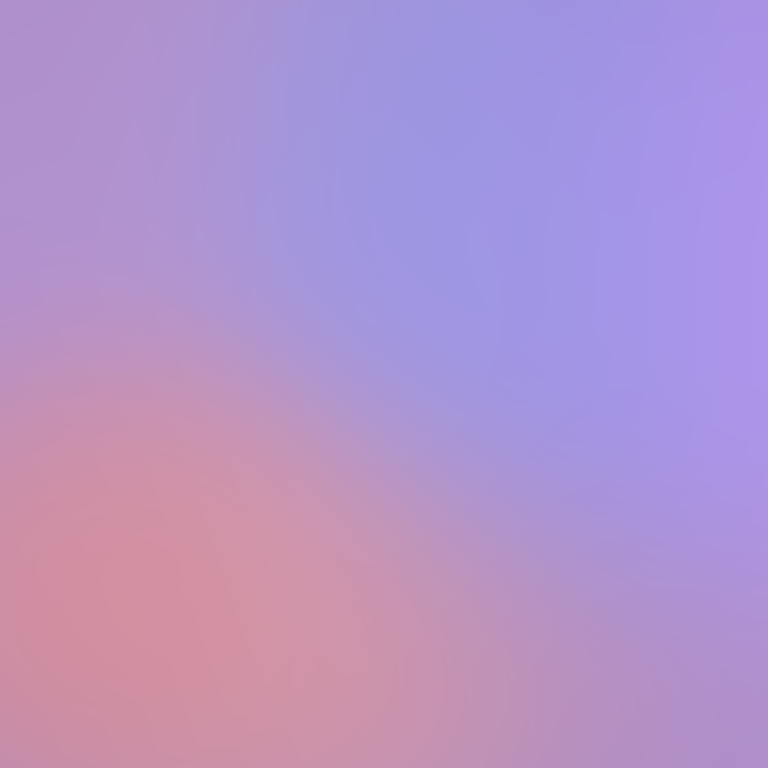
Abstract light effect, smooth gradient from soft lavender to gentle peach, serene atmosphere, diffuse glow, no room, no furniture, no objects.